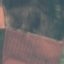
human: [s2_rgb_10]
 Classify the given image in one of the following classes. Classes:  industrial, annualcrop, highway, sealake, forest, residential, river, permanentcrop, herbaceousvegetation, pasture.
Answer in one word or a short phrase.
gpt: AnnualCrop